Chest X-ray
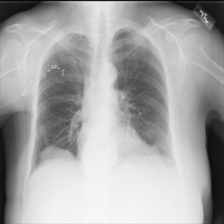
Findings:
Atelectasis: negative
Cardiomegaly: negative
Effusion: negative
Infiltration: negative
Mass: negative
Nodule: negative
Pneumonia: negative
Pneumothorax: negative
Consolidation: negative
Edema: negative
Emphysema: negative
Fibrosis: negative
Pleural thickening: negative
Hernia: positive